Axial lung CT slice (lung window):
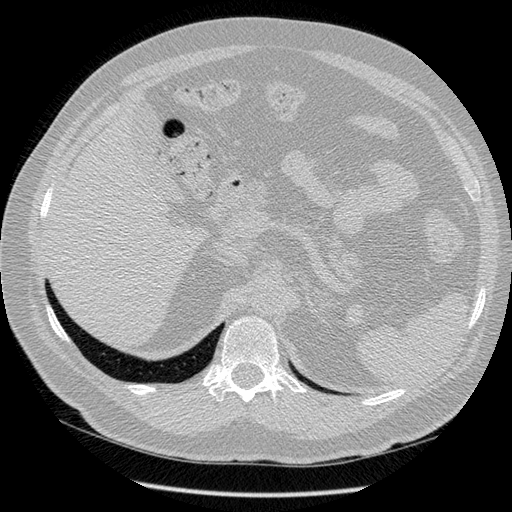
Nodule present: no